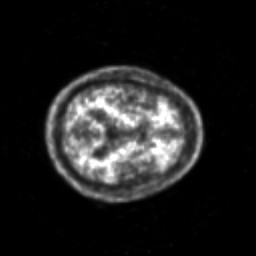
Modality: PET
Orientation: axial
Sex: male
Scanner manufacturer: siemens